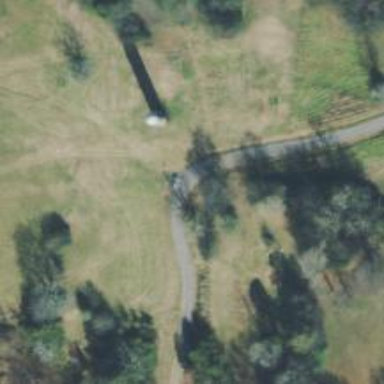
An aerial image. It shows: Disc golf basket.